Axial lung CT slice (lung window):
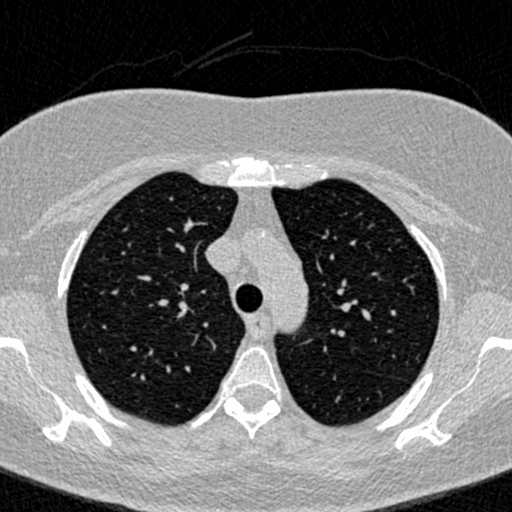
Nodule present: no